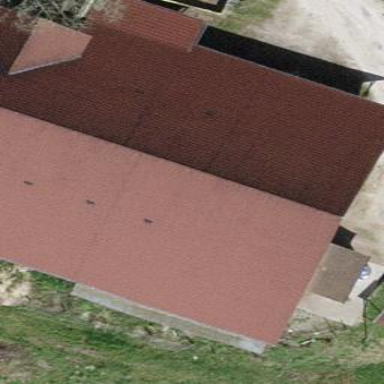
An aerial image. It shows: Farm building.